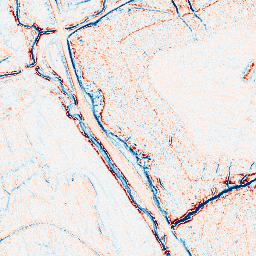
Category: edge_preserving
Decomposition family: anisotropic_diffusion
Decomposition parameters: iterations: 20
kappa: 30
gamma: 0.05
Upsampling method: regularized
Upsampling parameters: scale: 4
lambda_reg: 0.01
Upsampling scale: 4